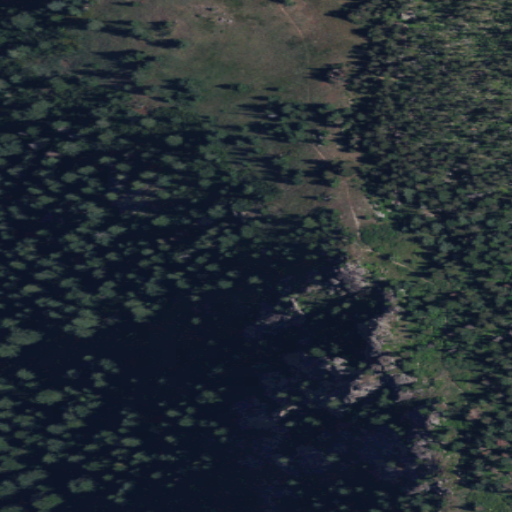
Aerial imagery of mountain in Washington named Ragged Mountain containing evergreen forest and shrub